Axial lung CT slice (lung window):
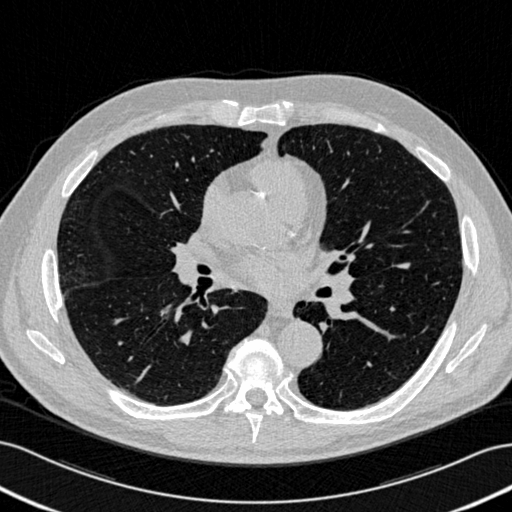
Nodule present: no